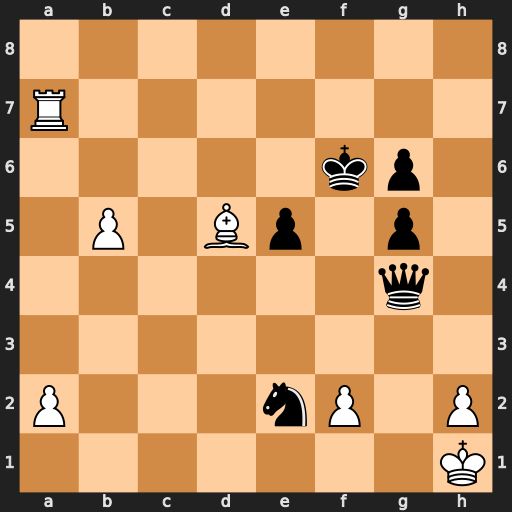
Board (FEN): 8/R7/5kp1/1P1Bp1p1/6q1/8/P3nP1P/7K
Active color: w
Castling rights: -
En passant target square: -
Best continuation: Rf7#